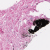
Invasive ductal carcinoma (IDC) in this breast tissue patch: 0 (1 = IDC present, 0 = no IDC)